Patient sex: M
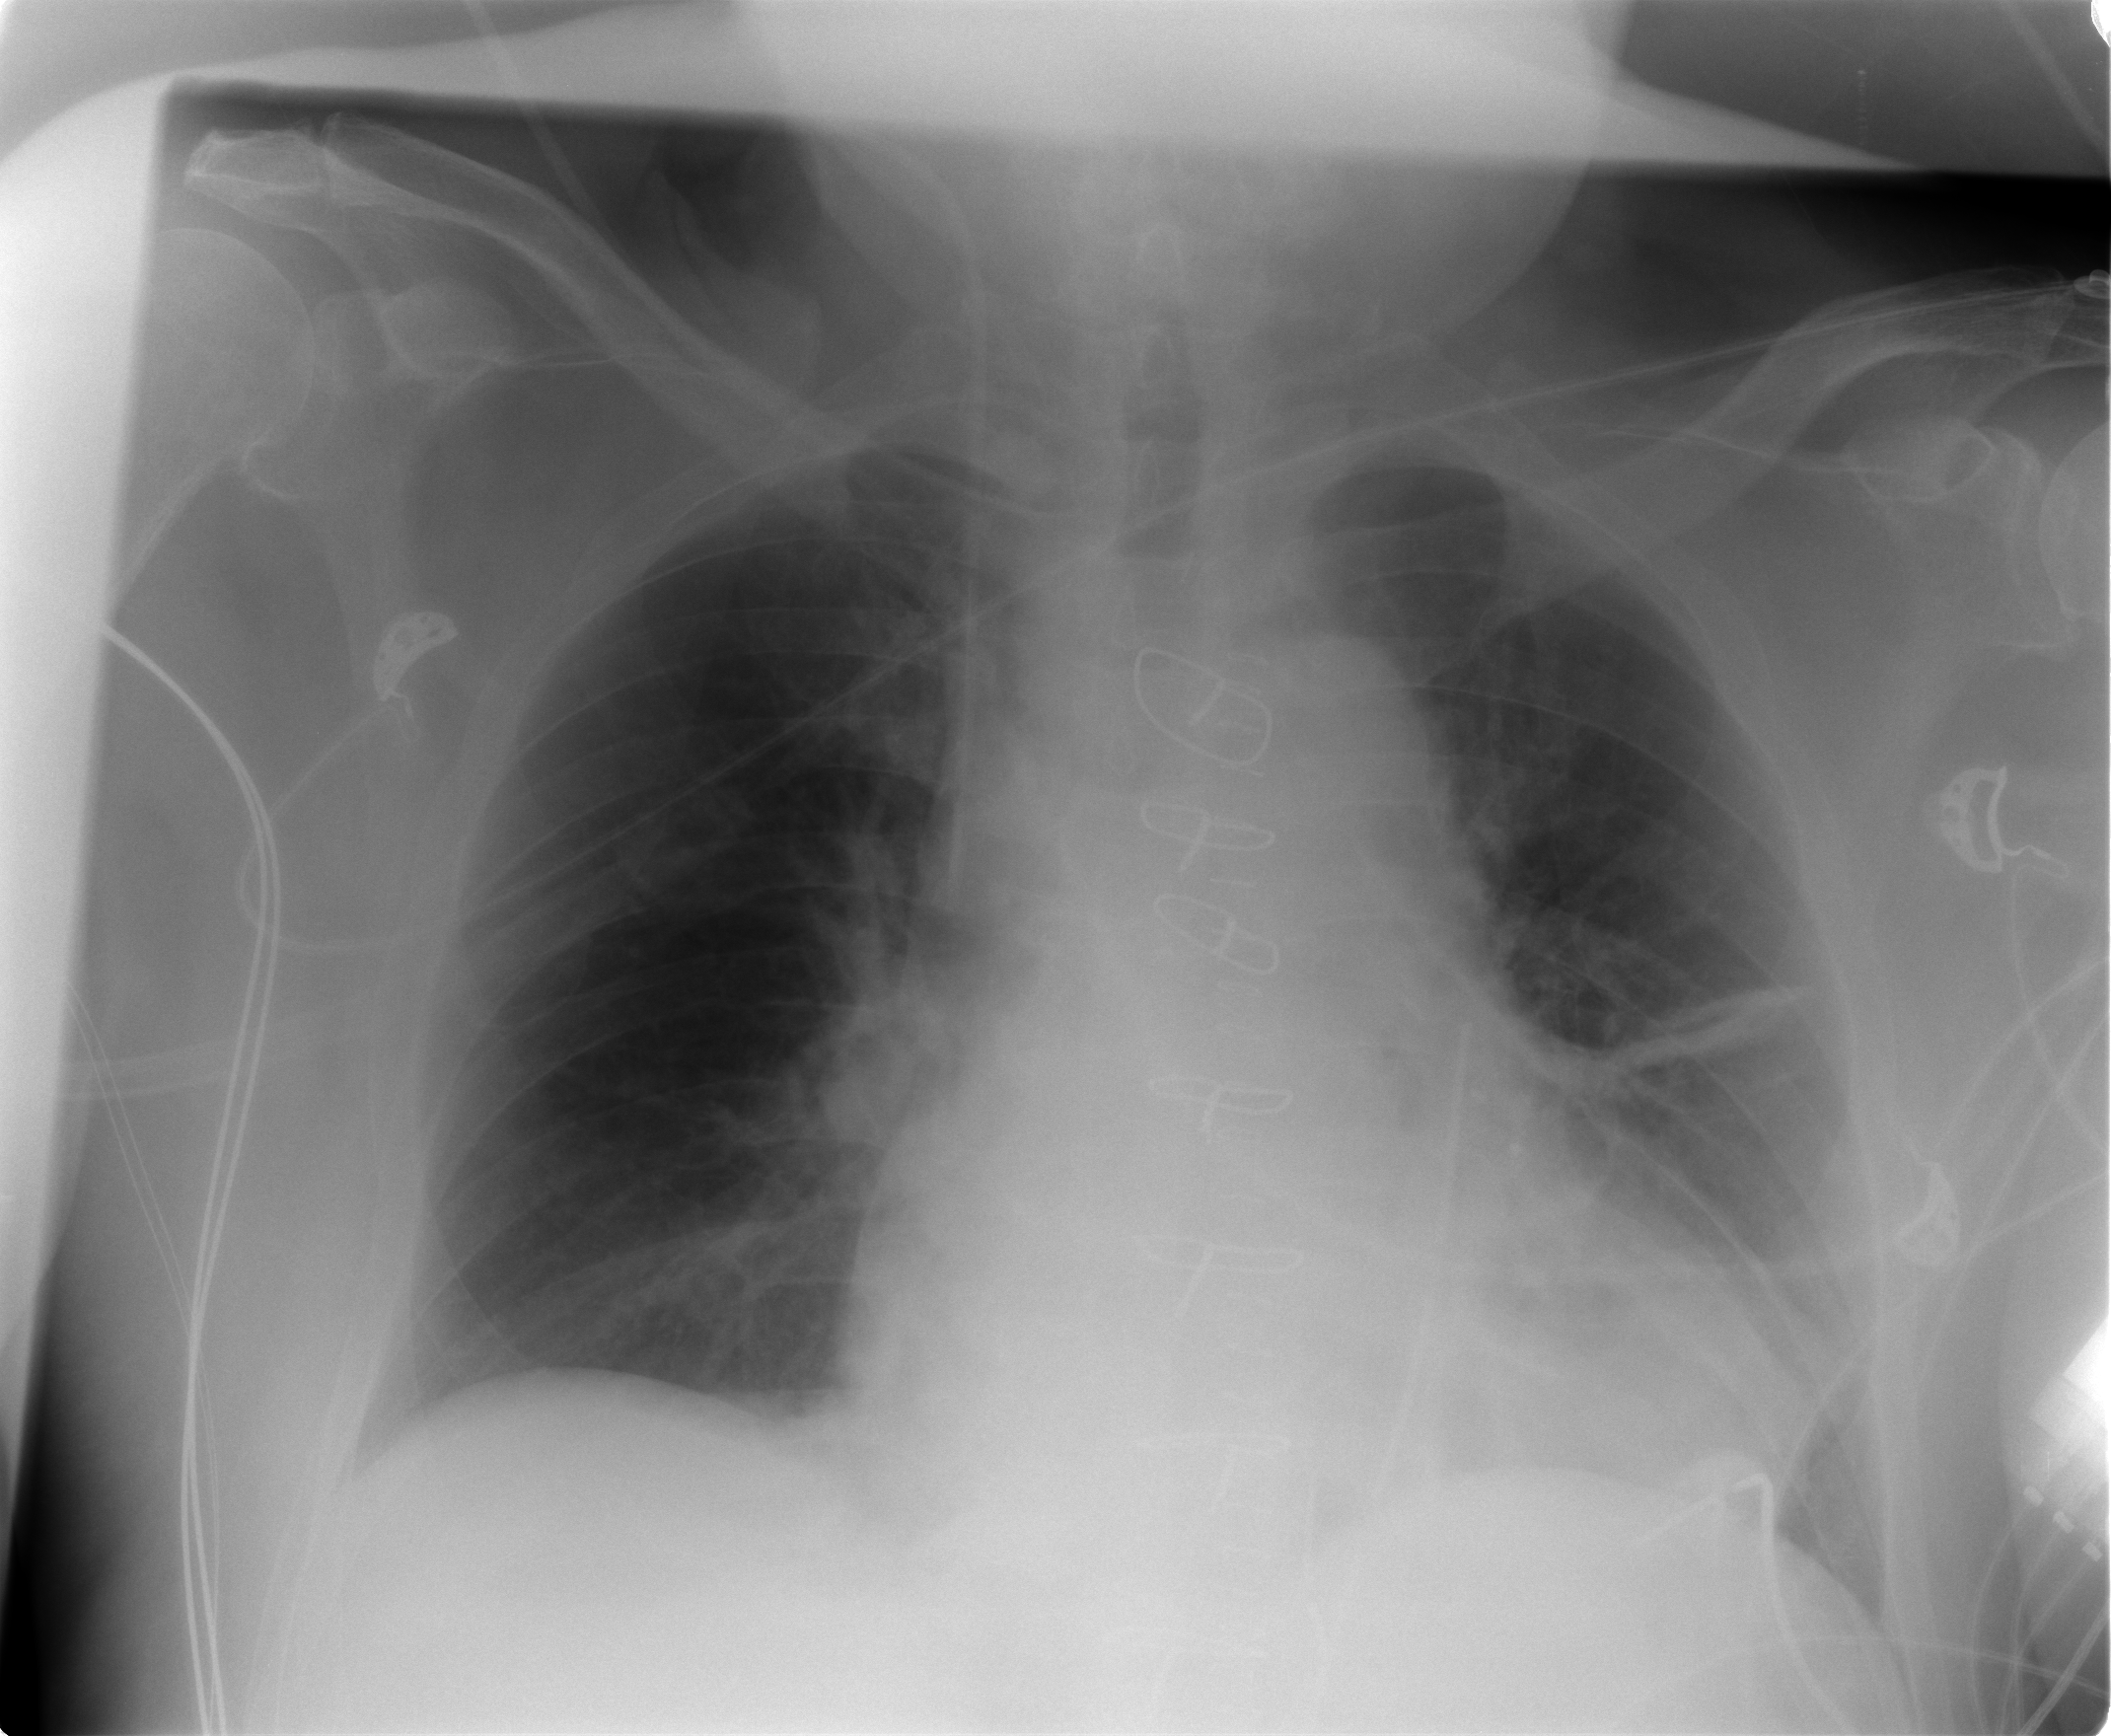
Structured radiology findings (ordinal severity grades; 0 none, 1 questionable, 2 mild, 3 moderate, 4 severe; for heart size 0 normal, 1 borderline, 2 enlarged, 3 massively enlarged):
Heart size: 2
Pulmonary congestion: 0
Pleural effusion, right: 0
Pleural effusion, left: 1
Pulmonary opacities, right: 0
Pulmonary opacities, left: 0
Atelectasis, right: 0
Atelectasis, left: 2